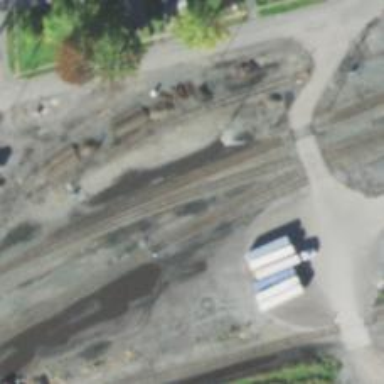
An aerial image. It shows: Railway yard in service.